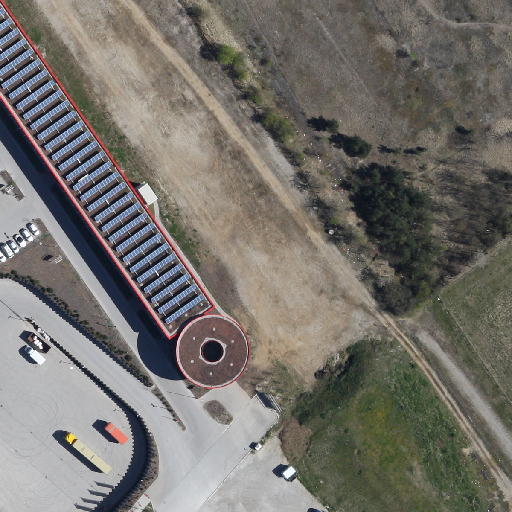
Referring expression: paved road